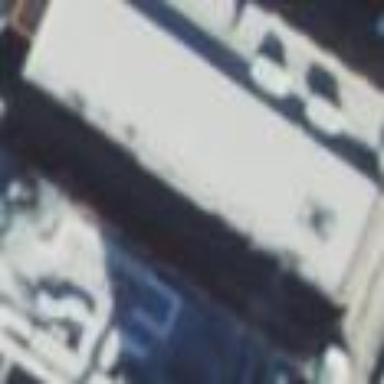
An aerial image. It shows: Building with flat roof.